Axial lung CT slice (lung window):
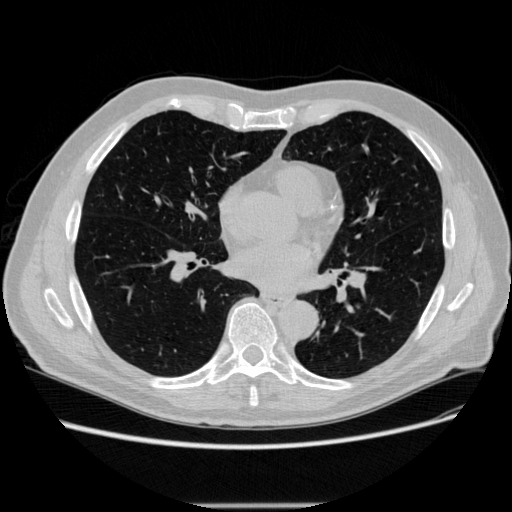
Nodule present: no